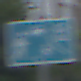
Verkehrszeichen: BeginnVerkehrsberuhigterBereich
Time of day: MorningAfternoon
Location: Outdoor (Urban)
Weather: Overcast
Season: NotSpecified
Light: Natural